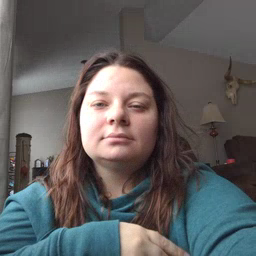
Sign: goose